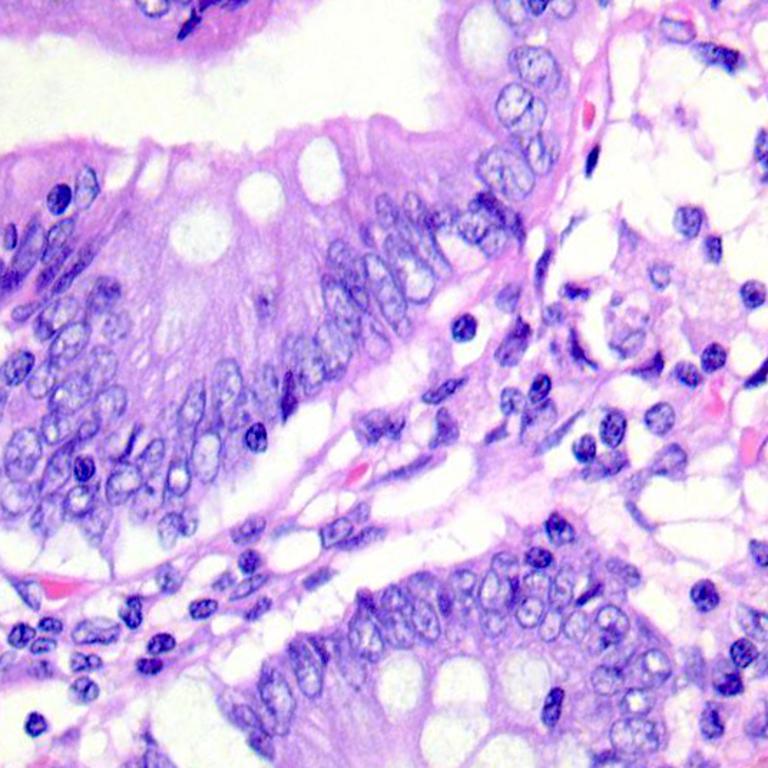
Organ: colon
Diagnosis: benign